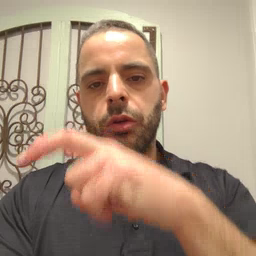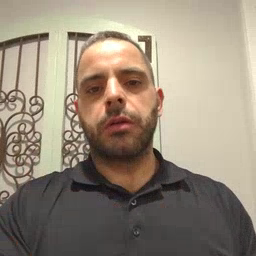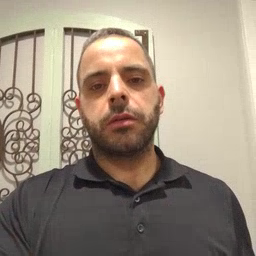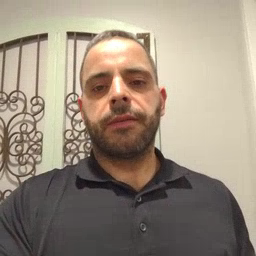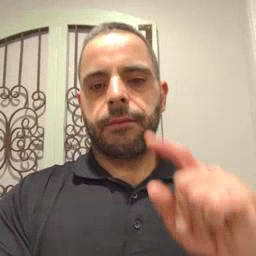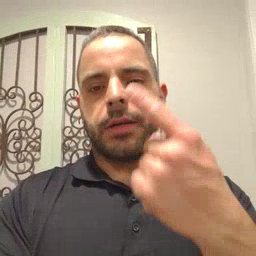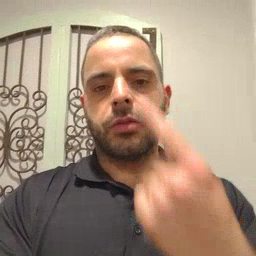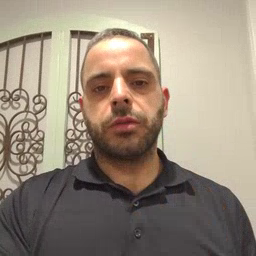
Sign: first